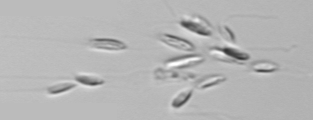
Label: Dinobryon